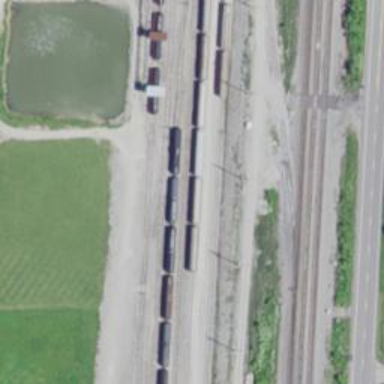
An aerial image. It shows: Railway yard.